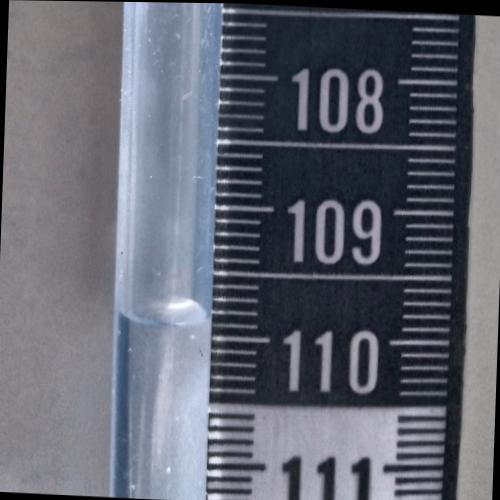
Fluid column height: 109.9 cm